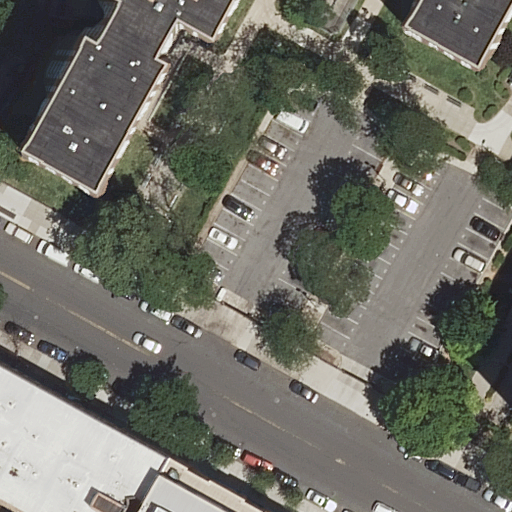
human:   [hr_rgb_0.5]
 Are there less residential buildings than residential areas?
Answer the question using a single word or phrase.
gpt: no

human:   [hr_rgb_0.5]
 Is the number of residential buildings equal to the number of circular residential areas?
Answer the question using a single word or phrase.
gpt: no

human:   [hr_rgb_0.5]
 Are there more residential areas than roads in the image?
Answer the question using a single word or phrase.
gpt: no

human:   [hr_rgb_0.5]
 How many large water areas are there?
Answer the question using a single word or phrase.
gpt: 0

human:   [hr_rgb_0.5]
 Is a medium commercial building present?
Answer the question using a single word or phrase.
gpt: no

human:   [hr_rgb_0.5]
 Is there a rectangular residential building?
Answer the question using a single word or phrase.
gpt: yes

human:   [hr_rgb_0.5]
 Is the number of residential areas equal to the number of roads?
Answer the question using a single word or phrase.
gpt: no

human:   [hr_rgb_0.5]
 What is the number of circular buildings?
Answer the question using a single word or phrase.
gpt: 0

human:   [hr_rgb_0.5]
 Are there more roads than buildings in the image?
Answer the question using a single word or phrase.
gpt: no

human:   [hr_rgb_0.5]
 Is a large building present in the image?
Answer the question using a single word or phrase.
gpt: yes

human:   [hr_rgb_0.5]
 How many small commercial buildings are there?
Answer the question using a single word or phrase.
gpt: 0

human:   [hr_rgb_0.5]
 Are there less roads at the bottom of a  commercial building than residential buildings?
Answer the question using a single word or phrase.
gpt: yes

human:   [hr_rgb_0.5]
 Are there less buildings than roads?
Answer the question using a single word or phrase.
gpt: no

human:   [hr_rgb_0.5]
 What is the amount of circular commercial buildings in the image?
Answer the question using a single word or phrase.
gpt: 0

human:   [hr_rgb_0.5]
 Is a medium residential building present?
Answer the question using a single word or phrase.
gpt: no

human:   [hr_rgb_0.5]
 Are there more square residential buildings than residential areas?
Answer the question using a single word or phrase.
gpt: no

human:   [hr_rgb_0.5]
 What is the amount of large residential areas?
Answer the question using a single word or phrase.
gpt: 1

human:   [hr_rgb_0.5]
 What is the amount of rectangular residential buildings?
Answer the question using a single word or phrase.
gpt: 2

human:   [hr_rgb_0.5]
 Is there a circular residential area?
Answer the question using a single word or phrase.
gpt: no

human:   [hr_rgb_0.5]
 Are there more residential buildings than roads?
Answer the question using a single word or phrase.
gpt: yes

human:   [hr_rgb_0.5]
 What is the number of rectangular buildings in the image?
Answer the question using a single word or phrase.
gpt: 2

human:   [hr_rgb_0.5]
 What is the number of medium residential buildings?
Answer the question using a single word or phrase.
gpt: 0

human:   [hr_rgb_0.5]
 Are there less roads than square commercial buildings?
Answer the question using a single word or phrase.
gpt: no

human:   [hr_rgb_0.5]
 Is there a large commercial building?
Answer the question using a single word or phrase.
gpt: no

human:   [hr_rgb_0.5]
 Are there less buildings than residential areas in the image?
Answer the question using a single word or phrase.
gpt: no

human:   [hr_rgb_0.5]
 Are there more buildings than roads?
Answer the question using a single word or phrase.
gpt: yes

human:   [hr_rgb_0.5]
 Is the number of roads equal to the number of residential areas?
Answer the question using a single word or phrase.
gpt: no

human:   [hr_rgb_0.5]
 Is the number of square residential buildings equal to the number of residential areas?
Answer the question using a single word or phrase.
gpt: no

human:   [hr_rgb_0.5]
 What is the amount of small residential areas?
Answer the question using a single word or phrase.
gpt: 0

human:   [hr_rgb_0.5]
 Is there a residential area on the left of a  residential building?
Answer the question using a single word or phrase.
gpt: no

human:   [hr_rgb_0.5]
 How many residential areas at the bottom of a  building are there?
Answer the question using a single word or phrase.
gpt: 0

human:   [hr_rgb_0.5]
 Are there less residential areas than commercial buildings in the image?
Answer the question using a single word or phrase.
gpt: no

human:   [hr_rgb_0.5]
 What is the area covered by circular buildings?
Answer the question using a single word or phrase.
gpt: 0m2

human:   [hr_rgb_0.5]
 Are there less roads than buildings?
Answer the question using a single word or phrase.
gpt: yes

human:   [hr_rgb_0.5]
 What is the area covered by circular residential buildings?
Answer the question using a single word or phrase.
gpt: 0m2

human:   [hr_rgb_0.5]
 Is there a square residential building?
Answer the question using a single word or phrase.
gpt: no